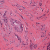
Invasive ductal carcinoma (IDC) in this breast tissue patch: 1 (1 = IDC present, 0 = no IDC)